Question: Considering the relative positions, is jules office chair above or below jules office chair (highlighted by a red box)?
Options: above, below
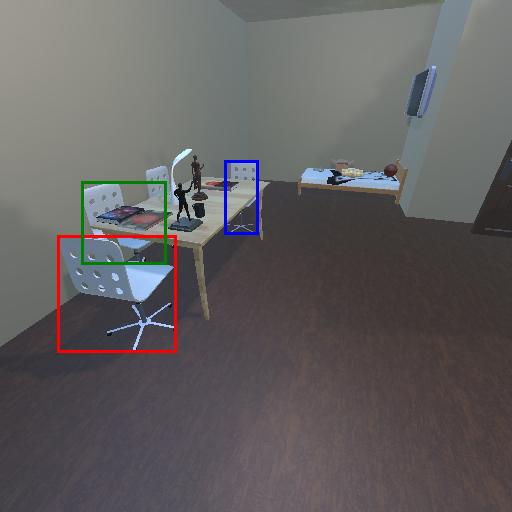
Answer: above